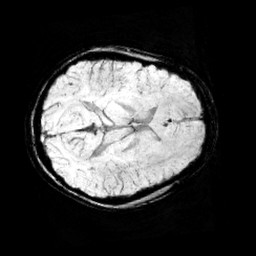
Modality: minIP
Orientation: axial
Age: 9
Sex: female
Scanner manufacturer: siemens
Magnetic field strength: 3 T
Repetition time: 0.027 s
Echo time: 0.02 s